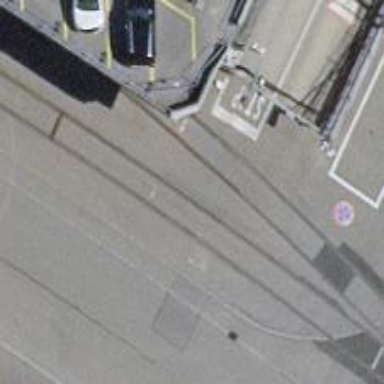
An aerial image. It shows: Railway level crossing.